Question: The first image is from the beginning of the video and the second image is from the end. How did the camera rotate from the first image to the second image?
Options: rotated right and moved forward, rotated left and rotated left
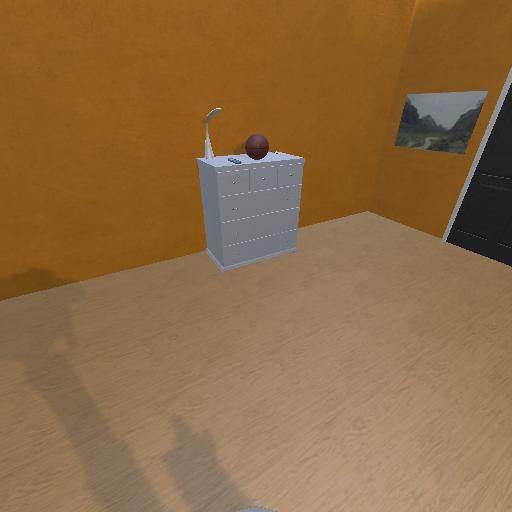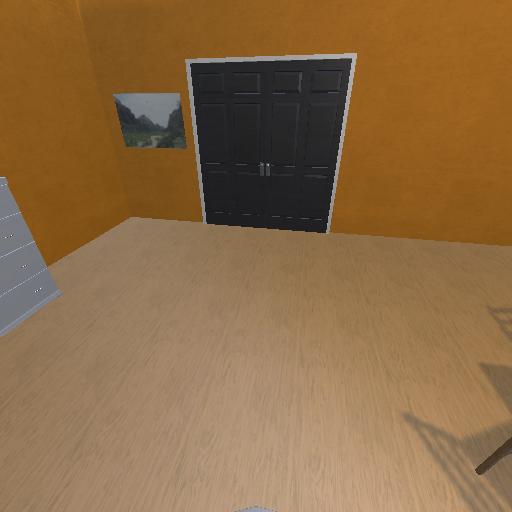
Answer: rotated right and moved forward